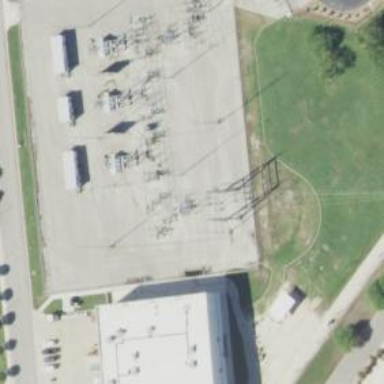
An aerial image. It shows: Switch used for power control.